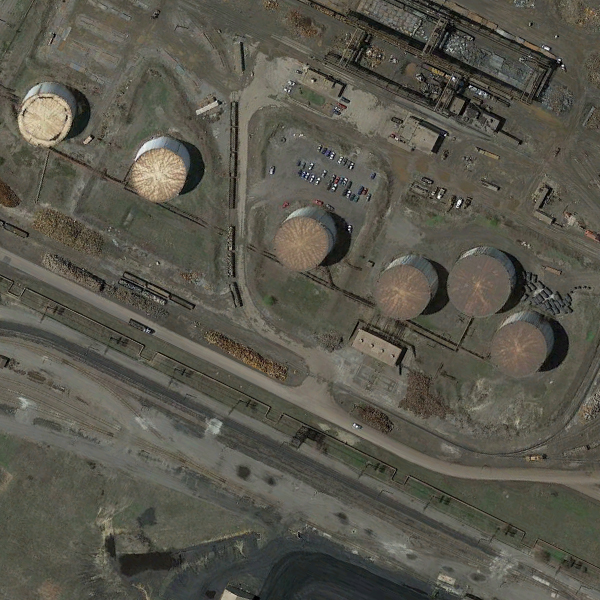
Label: StorageTanks